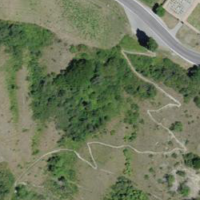
EUNIS habitat code: 24
Species observed at this site:
Vincetoxicum hirundinaria
Pilosella officinarum
Melampyrum arvense
Coenonympha pamphilus
Lysandra coridon
Saponaria ocymoides
Cupido minimus
Onopordum acanthium
Aglais urticae
Parnassius apollo